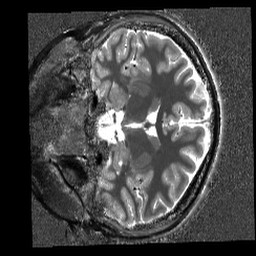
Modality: T1w
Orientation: coronal